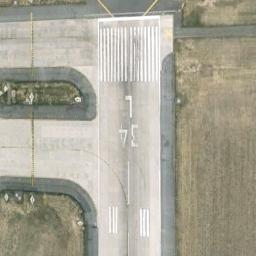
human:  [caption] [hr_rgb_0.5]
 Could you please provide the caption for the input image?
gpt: Next to the two crossing runways is a large green lawn with white '34L' and short-line signs on the runway .

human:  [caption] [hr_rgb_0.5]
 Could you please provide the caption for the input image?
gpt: The grass is beside the runway .

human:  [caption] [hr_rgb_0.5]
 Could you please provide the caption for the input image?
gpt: The runway is on the bare land next to the grass .

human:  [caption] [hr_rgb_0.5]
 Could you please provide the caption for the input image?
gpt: The runway has a threshold marking and the designation marking is 34L .

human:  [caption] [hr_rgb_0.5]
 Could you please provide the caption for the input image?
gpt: There are some green lawns beside the runway .